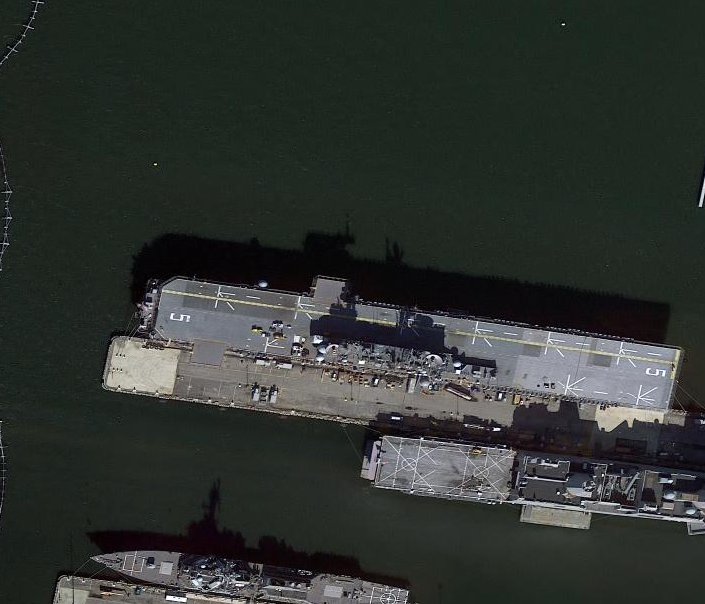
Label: assault